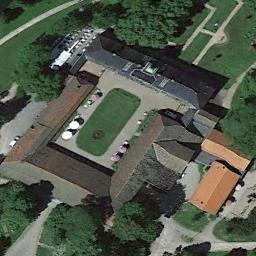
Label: palace